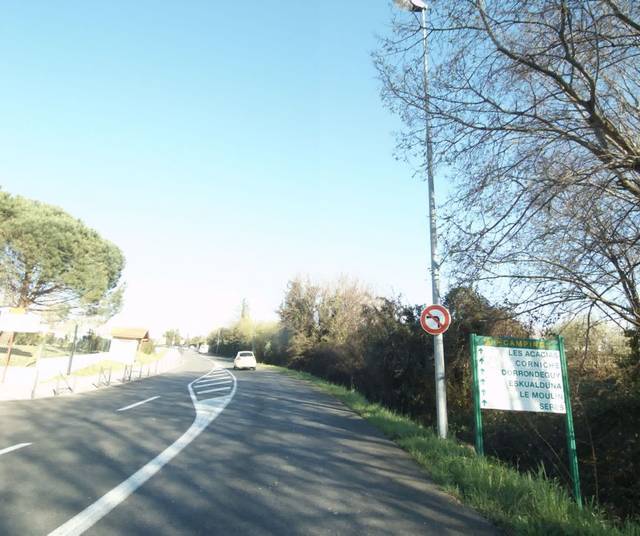
Region: France
Coordinates: 43.373, -1.755